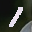
Label: 1